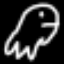
Label: frog